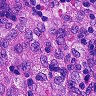
Metastatic tissue present: no